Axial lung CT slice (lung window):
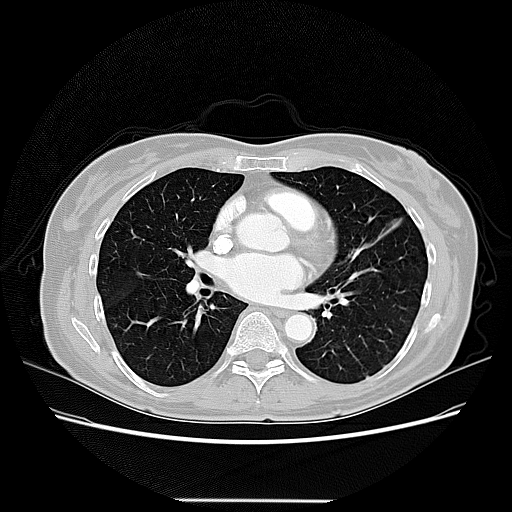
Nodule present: no